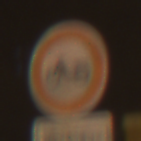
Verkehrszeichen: VerbotMofas
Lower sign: ZeitangabenMitBeschraenkungAufWochentage7
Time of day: Night
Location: Outdoor (Urban)
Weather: Clear
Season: NotSpecified
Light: Artificial